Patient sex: M
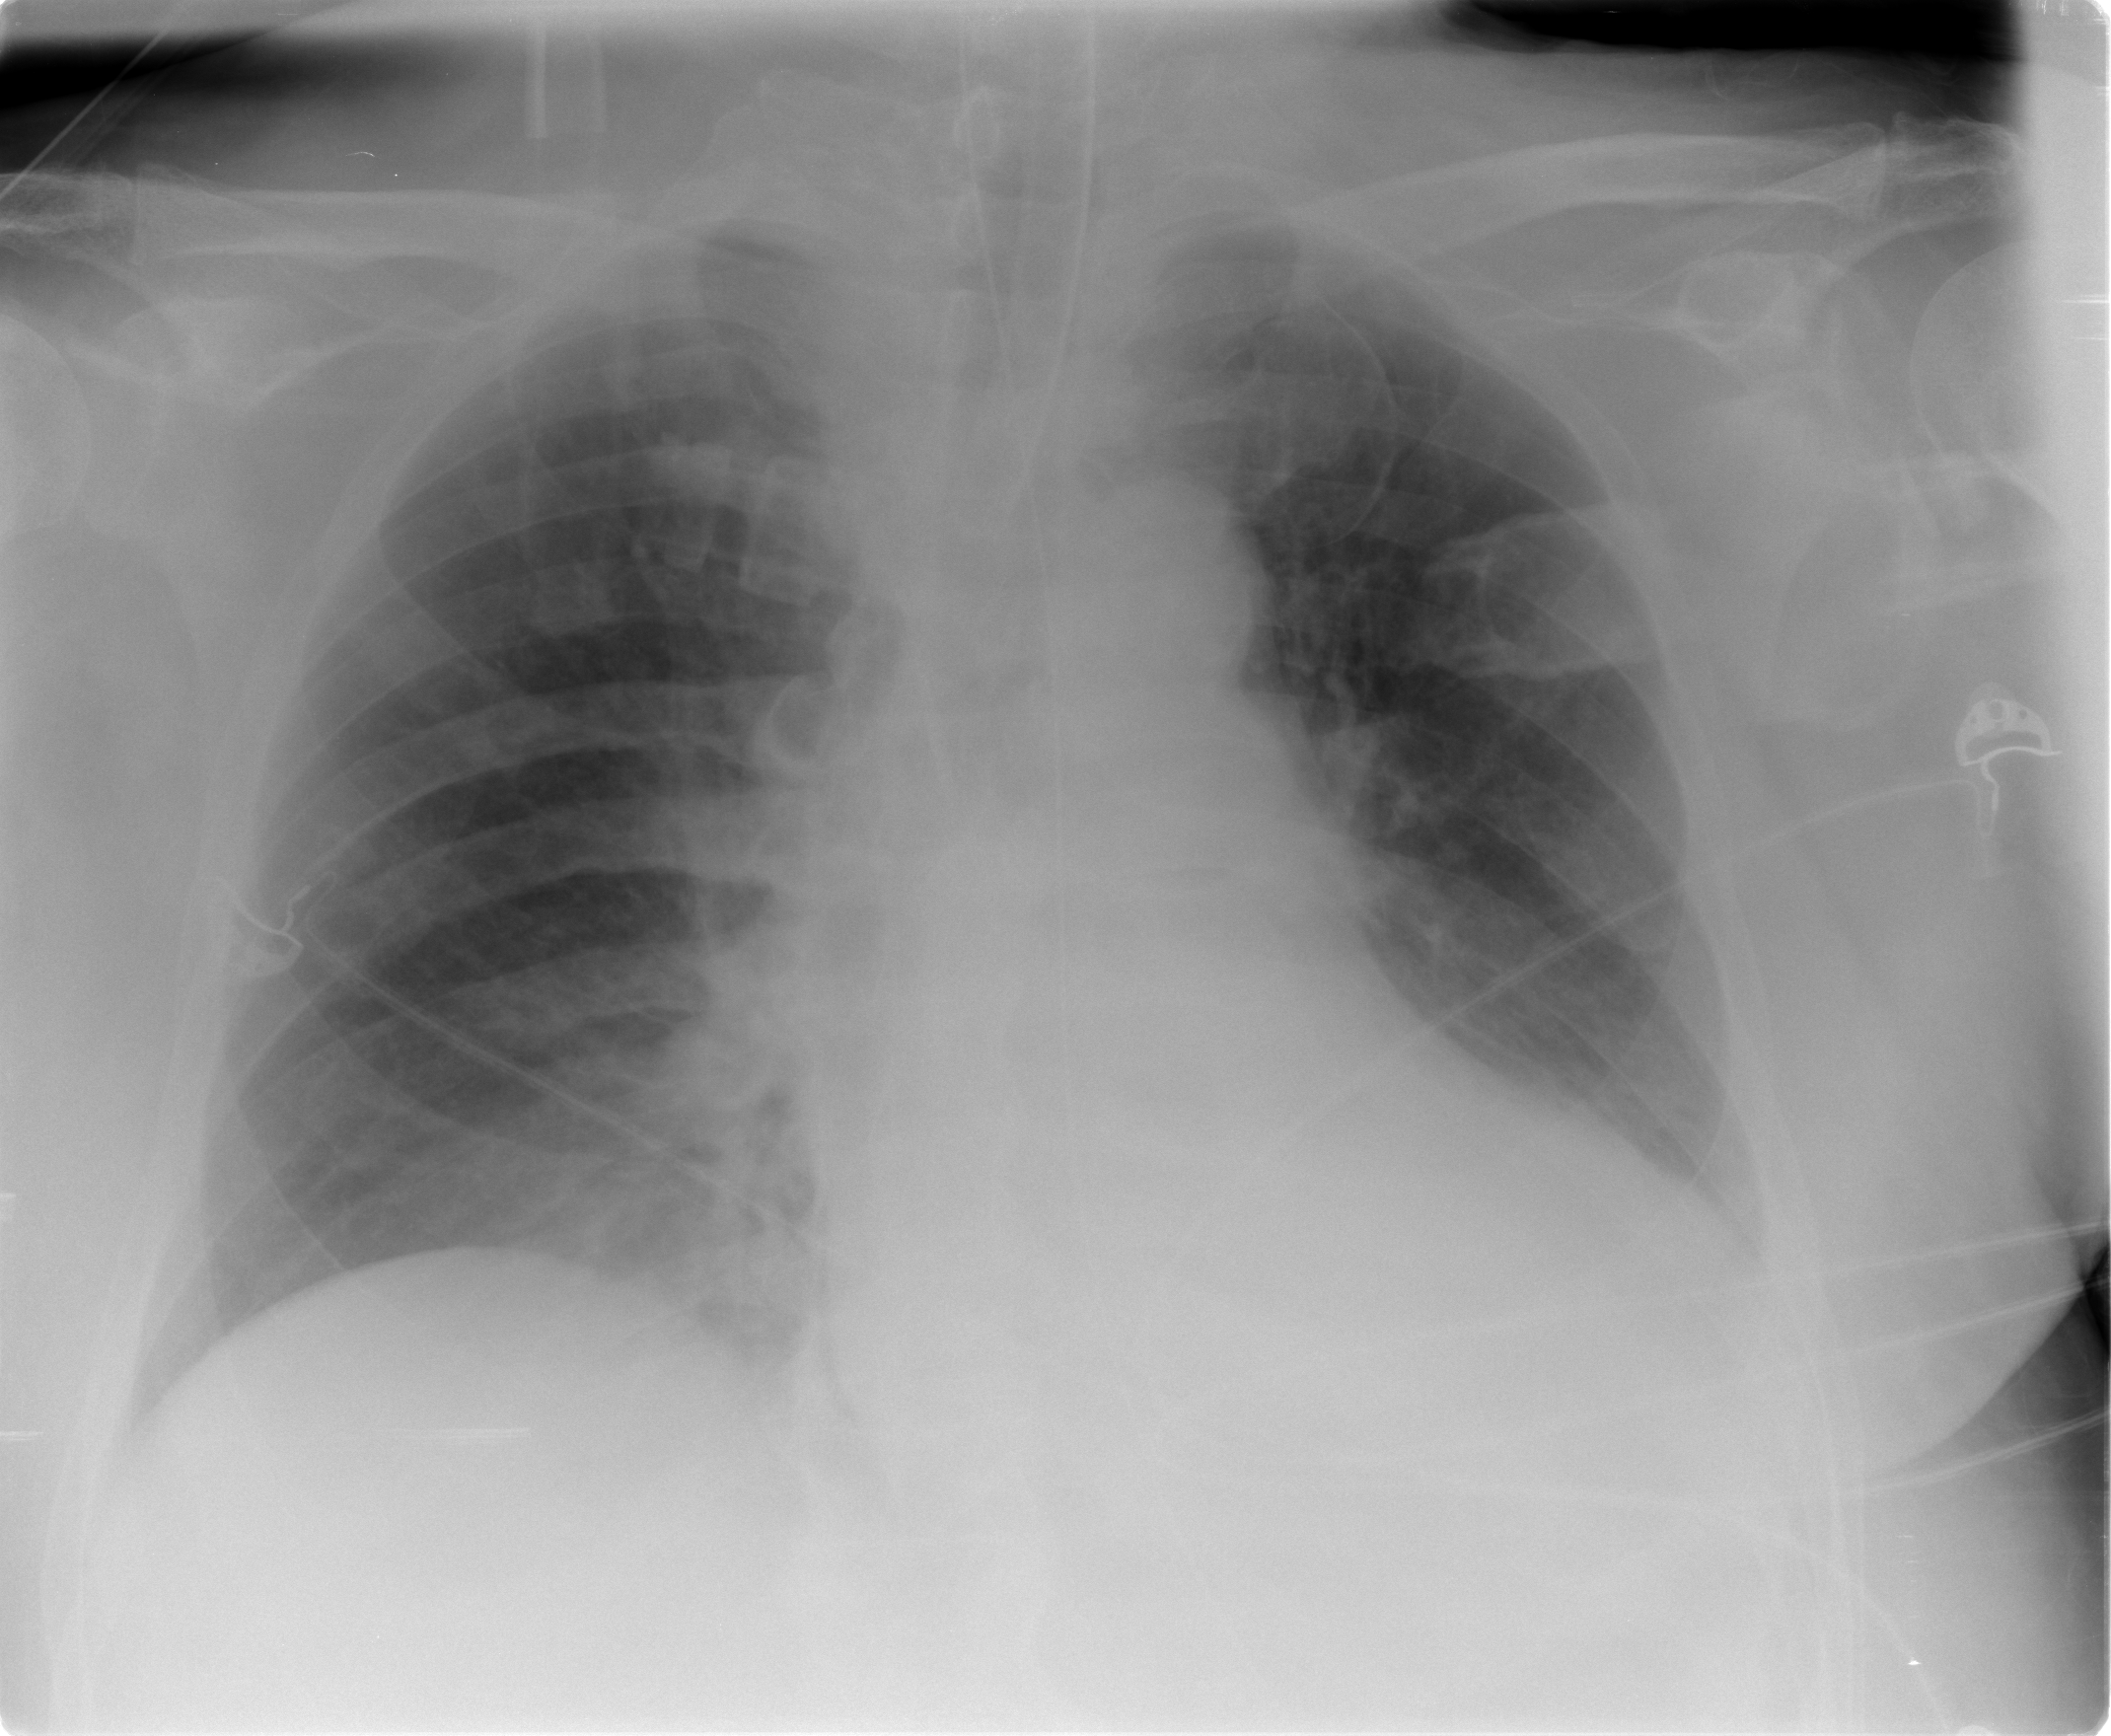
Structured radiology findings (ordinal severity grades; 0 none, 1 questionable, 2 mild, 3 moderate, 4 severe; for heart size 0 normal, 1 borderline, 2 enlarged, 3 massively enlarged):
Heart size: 2
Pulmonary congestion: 2
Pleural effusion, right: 0
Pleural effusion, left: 2
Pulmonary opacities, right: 0
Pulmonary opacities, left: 0
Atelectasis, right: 2
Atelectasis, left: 2